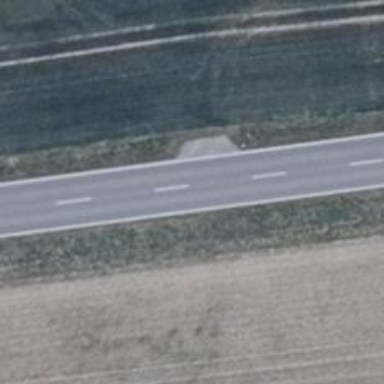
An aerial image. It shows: Secondary road with asphalt surface.